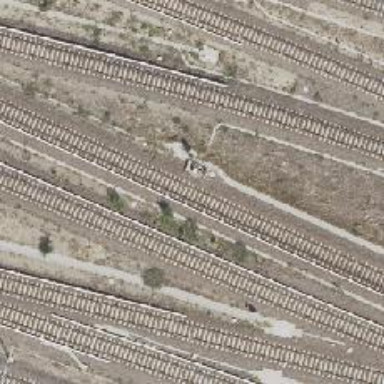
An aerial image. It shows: Railway signal.